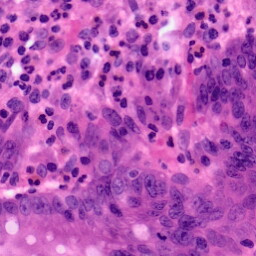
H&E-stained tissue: Pancreatic